Question: i had used this plugin before, but now when i want to use it for another project it simply does not work, where am i going wrong.
here is the code i am using in my root index.php file
'''
<html>
<head>
<link href="/uploadify/uploadify.css" type="text/css" rel="stylesheet" />
<script type="text/javascript" src="/uploadify/jquery-1.4.2.min.js"></script>
<script type="text/javascript" src="/uploadify/swfobject.js"></script>
<script type="text/javascript" src="/uploadify/jquery.uploadify.v2.1.4.min.js"></script>
<script type="text/javascript">
$(document).ready(function() {
$('#file_upload').uploadify({
'uploader' : '/uploadify/uploadify.swf',
'script' : '/uploadify/uploadify.php',
'cancelImg' : '/uploadify/cancel.png',
'folder' : '/uploads',
'auto' : true
});
});
</script>
</head>
<body>
<input id="file_upload" name="file_upload" type="file" />
</body>
</html>
'''
and as per the instruction i have put the following file in the uploadify folder in root directory here is the screenshot of theuploadify directory.

where am i going wrong?
in case you want to check the documentation of the plugin here is the path.
<URL>
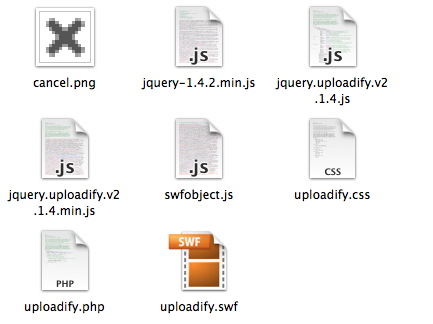
Answer: the problem was the forward slash before the path.